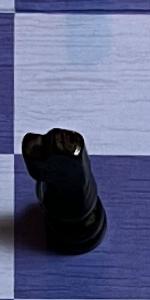
Label: Knight_Black